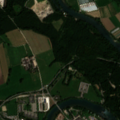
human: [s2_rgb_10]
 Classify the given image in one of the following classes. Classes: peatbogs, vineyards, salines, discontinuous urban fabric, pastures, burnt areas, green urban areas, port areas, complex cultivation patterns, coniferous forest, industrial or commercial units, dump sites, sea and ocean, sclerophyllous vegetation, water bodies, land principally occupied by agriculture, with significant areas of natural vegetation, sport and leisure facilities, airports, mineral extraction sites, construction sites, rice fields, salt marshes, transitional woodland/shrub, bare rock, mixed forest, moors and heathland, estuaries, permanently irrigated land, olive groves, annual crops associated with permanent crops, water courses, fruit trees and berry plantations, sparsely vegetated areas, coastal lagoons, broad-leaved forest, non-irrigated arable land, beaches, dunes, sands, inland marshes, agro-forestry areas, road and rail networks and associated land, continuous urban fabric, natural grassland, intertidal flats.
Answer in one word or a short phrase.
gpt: discontinuous urban fabric, industrial or commercial units, non-irrigated arable land, broad-leaved forest